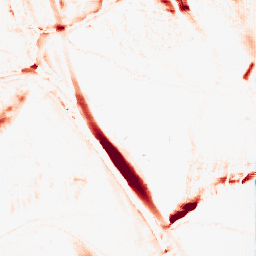
Category: morphological
Decomposition family: morphological_ellipse
Decomposition parameters: operation: opening
width: 10
height: 30
Upsampling method: fft_zeropad
Upsampling parameters: scale: 8
Upsampling scale: 8